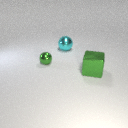
small green metal sphere in front of large cyan metal sphere